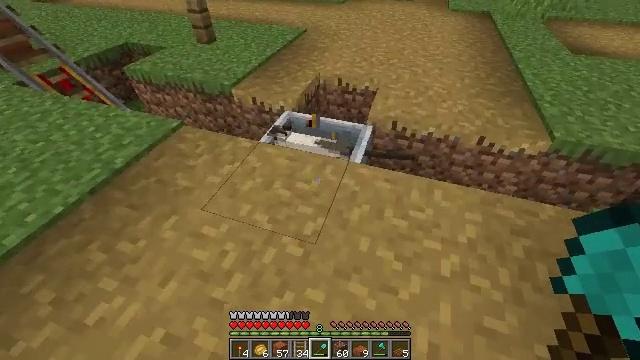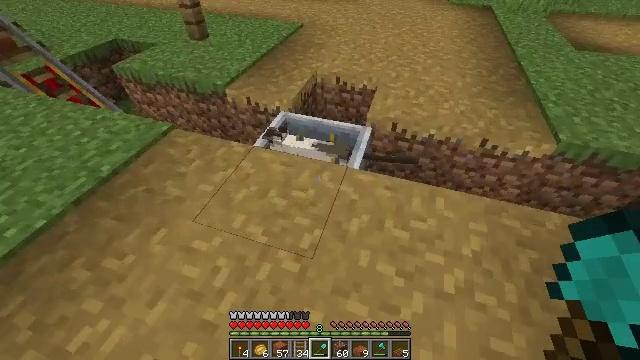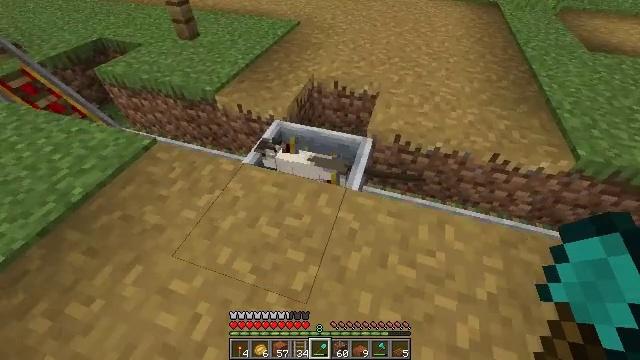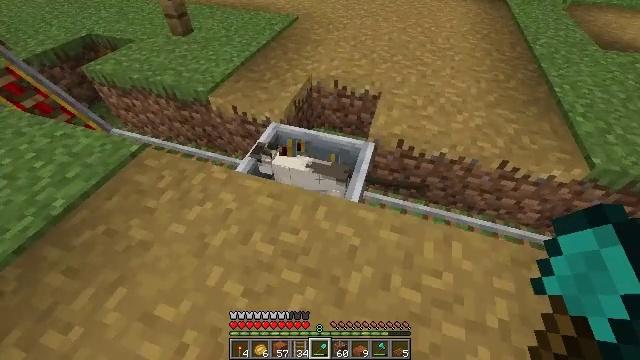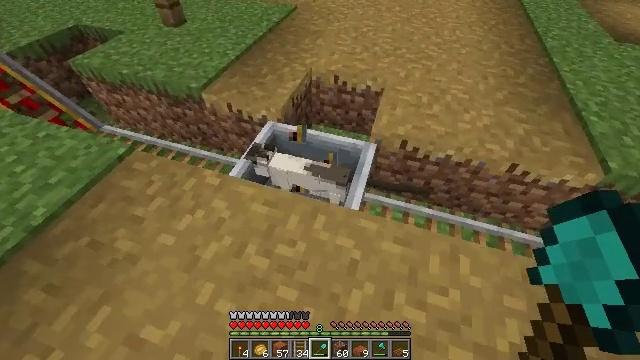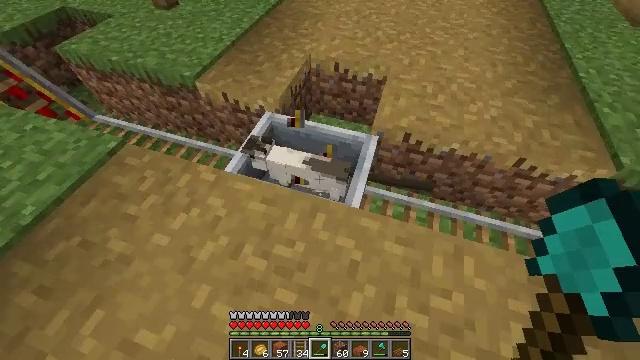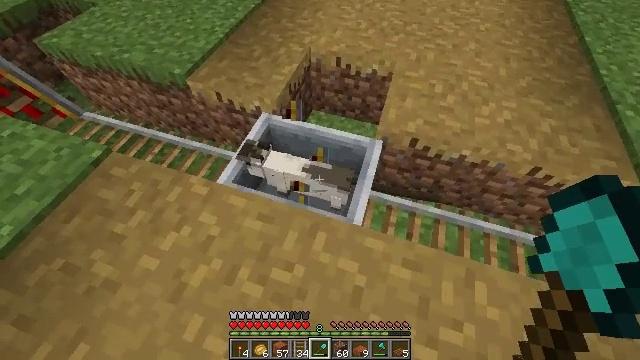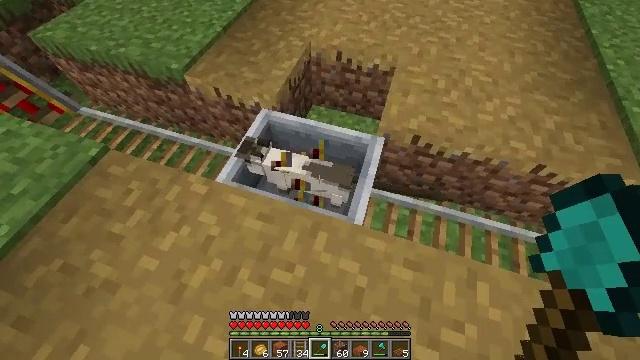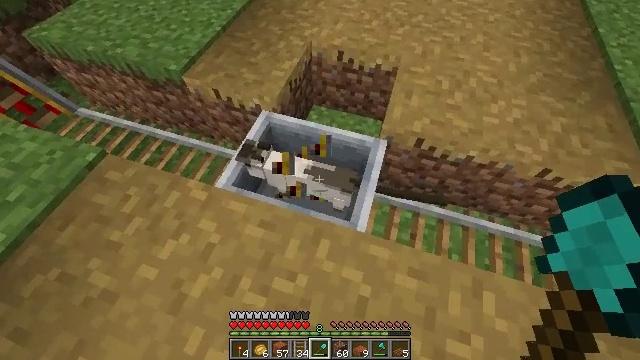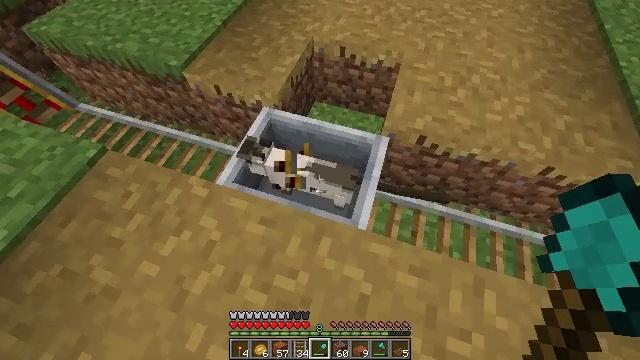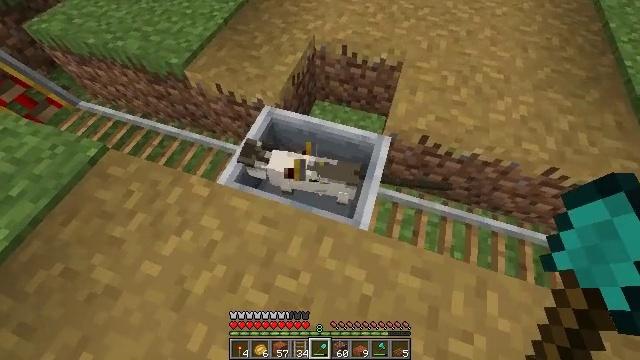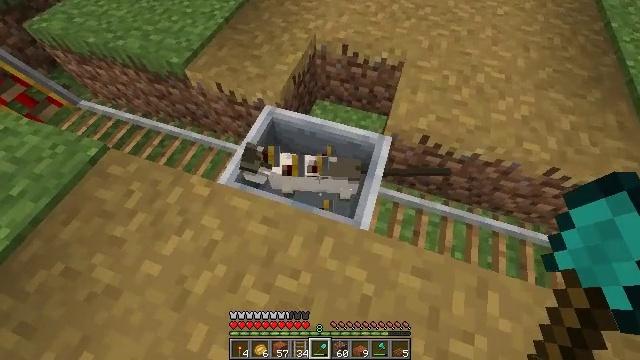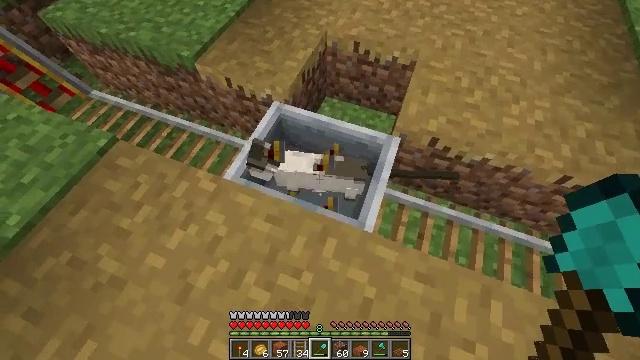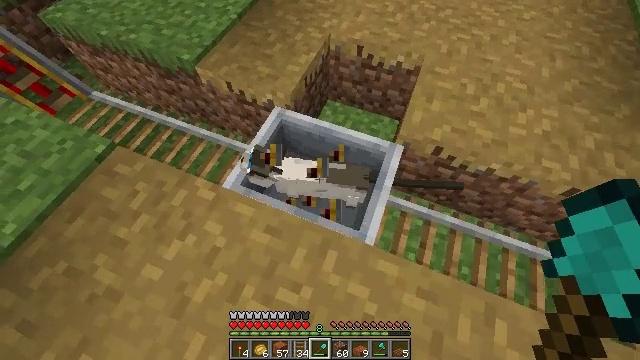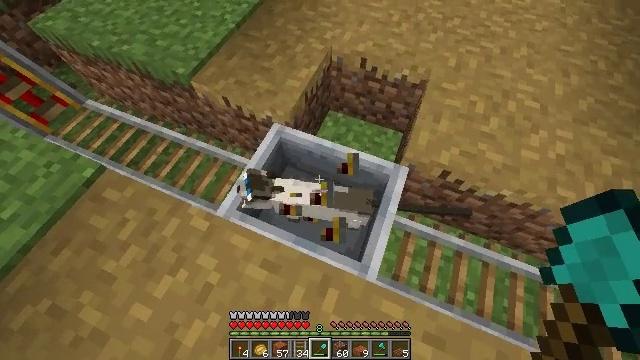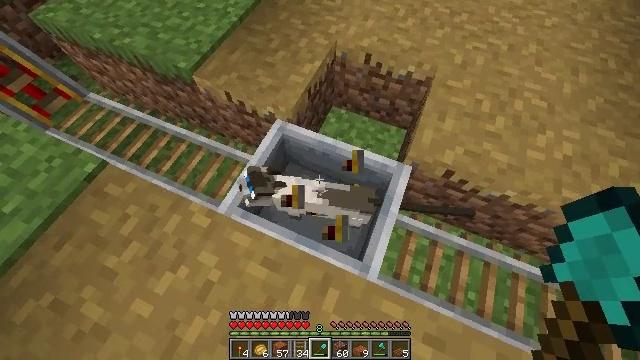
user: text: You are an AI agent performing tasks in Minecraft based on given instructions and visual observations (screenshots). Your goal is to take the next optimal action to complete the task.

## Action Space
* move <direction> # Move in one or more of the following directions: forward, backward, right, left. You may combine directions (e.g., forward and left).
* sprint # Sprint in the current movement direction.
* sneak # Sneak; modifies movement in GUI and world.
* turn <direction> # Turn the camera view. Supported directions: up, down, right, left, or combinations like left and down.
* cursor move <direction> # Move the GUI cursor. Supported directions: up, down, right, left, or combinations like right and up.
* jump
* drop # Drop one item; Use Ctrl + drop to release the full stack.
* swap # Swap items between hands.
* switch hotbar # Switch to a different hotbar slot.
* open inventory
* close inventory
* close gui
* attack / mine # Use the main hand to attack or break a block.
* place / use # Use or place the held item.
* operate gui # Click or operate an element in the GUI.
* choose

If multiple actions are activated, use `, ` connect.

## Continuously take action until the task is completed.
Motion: motion action
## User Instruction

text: Kill the cat.
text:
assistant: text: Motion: move forward, turn down
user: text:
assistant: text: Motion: move forward, turn down
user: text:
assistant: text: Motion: move forward, turn down
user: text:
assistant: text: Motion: move forward, turn down
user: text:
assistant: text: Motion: move forward, turn down
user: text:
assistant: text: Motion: turn down
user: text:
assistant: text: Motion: turn down
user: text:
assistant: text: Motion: no_op
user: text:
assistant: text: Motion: no_op
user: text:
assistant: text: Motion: no_op
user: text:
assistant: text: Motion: no_op
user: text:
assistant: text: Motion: move forward, turn left
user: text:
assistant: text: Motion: move forward
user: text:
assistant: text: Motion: no_op
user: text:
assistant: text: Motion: turn down
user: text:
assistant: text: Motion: no_op
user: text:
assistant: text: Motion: no_op
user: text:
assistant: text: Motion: no_op
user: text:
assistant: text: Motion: no_op
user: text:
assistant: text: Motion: no_op
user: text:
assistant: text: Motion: no_op
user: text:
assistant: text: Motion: no_op
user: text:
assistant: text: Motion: no_op
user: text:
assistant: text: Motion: no_op
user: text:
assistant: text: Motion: no_op
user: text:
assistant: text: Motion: no_op
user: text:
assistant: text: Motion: no_op
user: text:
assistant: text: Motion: no_op
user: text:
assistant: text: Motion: no_op
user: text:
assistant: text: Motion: no_op